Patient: sex M, age 32
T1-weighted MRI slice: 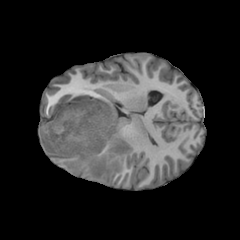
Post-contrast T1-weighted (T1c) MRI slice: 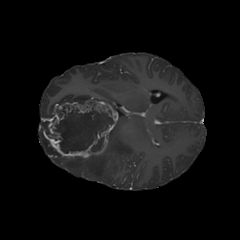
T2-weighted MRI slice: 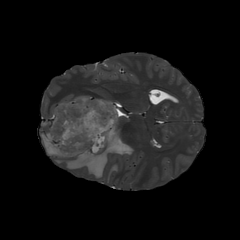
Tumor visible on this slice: yes
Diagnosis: Glioblastoma, IDH-wildtype
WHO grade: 4